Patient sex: M
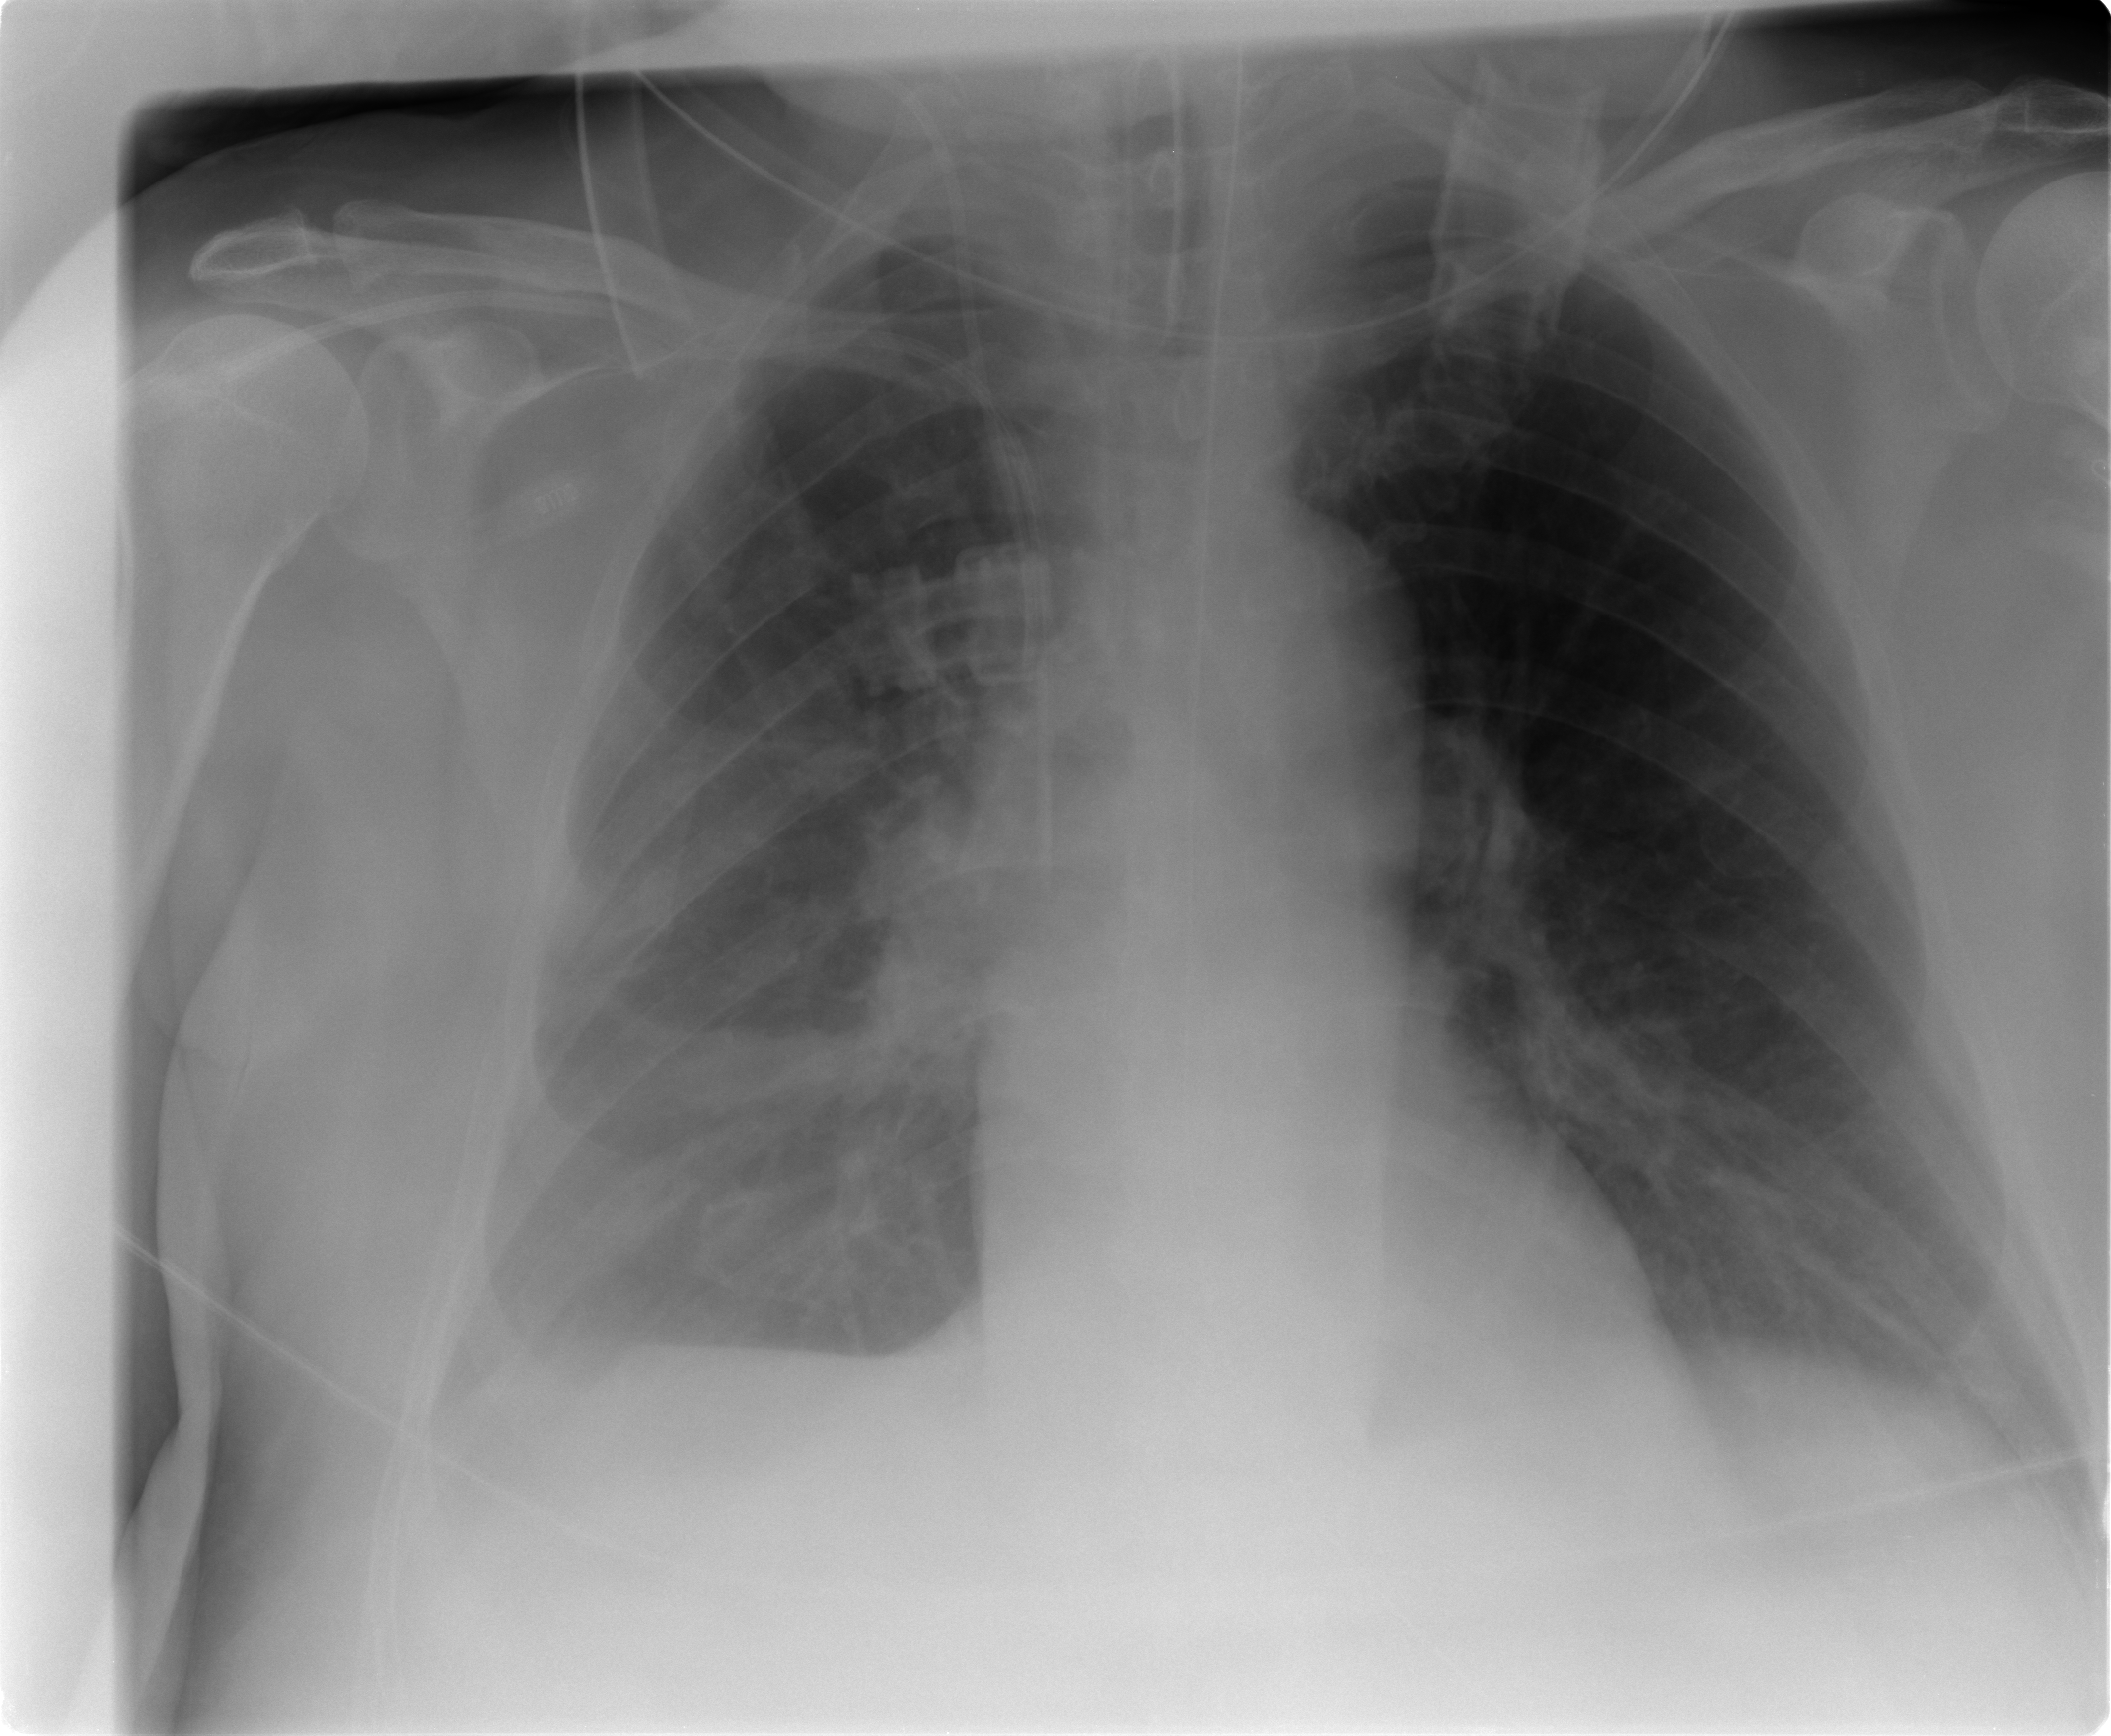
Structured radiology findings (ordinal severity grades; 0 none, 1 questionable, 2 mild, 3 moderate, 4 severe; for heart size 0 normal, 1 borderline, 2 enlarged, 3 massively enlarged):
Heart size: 0
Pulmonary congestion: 2
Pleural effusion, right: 2
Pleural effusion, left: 1
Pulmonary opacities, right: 0
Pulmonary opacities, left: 0
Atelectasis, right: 2
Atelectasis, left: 2